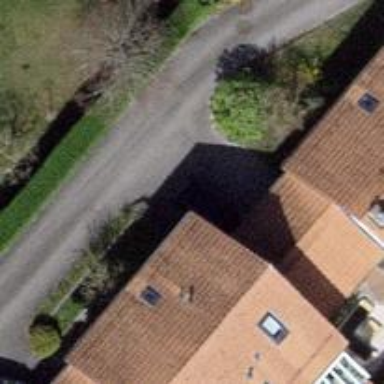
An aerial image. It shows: Driveway.